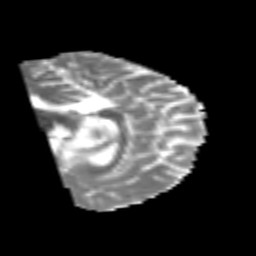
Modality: MD
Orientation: sagittal
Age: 25
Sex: male
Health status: healthy